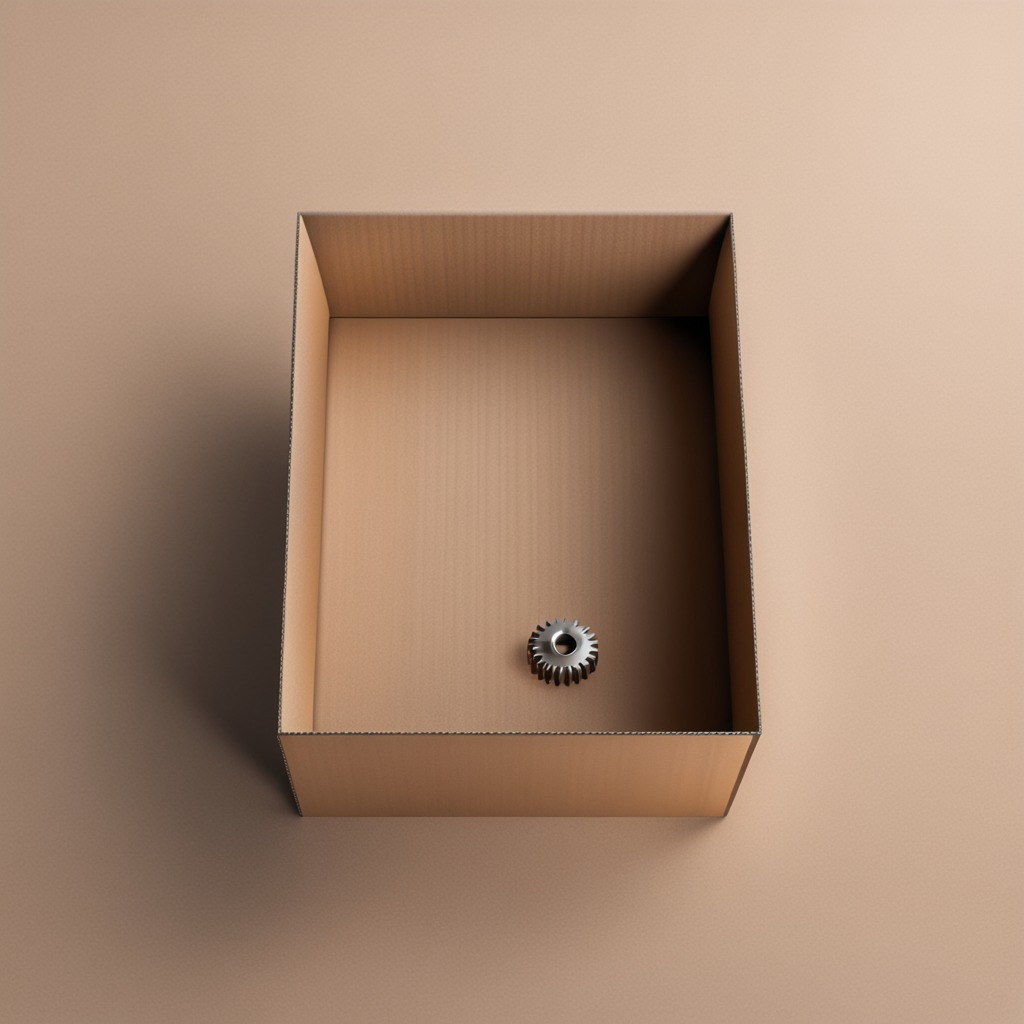
A steel gear with teeth is lying on the cardboard box surface.